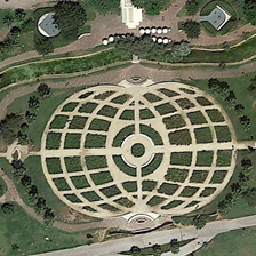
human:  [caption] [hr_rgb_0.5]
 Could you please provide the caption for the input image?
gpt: Many green trees are in a square lantern.

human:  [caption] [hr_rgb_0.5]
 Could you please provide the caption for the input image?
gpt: Green trees in the square

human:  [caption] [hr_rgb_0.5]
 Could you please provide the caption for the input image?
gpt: Many green trees are rectangular lanterns.

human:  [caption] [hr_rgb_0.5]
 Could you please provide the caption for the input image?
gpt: Many green trees are in a square-shaped lantern.

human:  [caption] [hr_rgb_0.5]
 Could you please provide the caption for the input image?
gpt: Many green trees are in square form of an lantern.